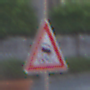
Verkehrszeichen: SchleuderOderRutschgefahr
Umgebung: Outdoor, Urban
Tageszeit: SunriseSunset
Wetter: PartlyCloudy
Licht: Natural
Jahreszeit: NotSpecified
Kontrast: LowContrast